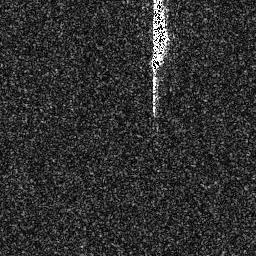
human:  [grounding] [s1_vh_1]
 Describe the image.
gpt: In the satellite image, there is  <ref>1 large ship </ref> <box>[[57, 0, 66, 28, 0]]</box> located at top.